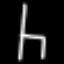
Label: chair